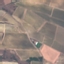
Land use / land cover: PermanentCrop